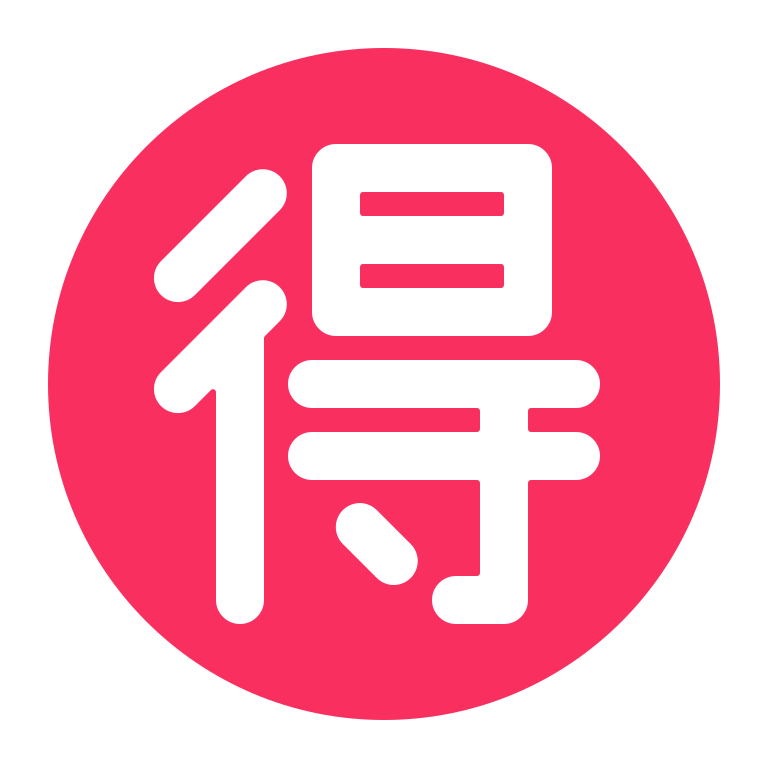
japanese bargain button flat